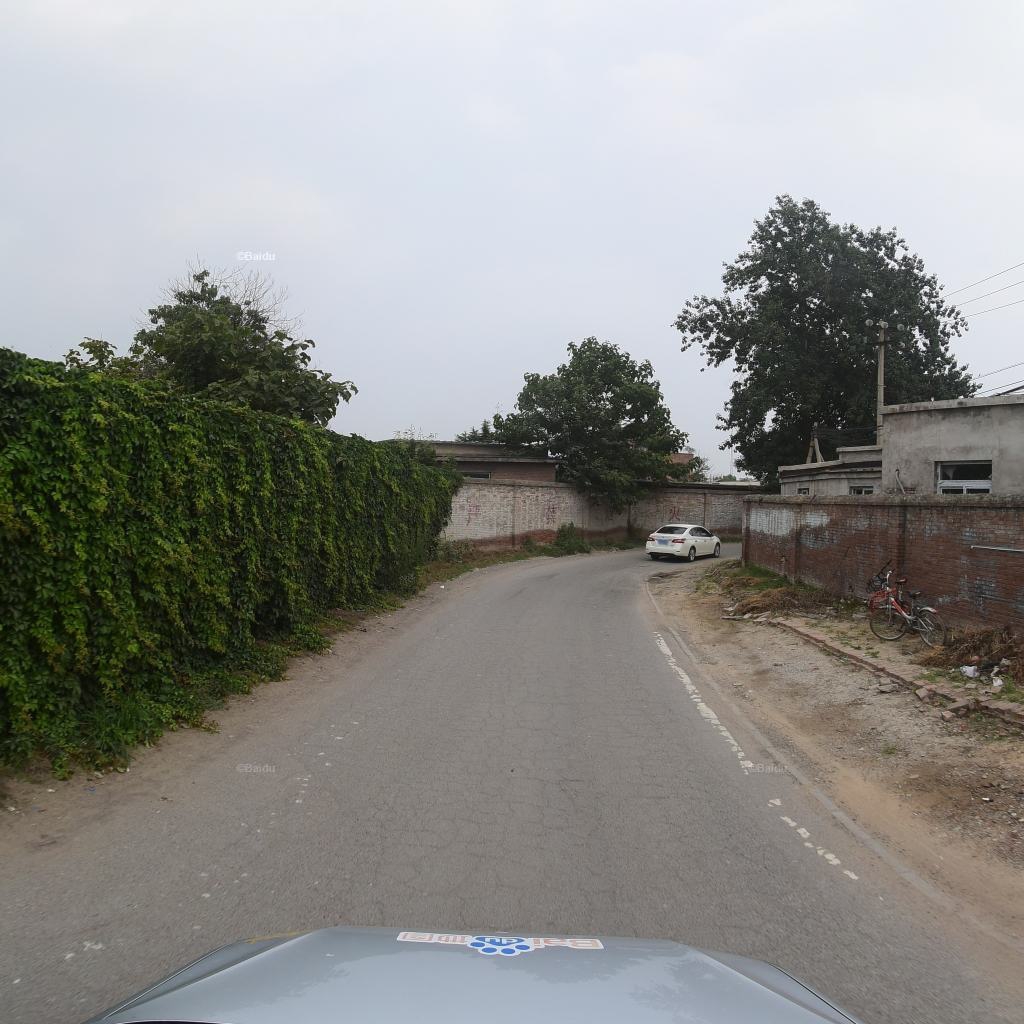
Region: Fengtai
Road damage annotations: alligator crack